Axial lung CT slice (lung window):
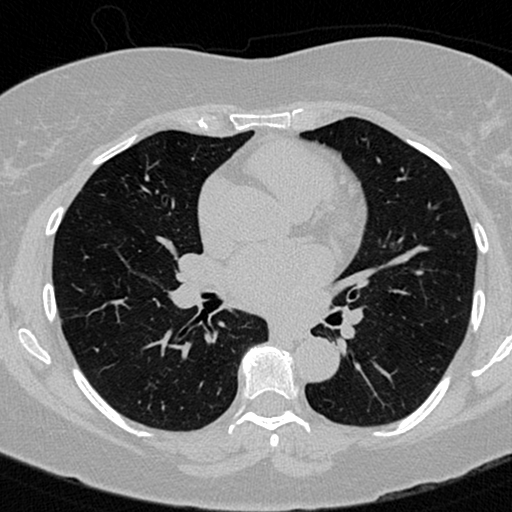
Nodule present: no